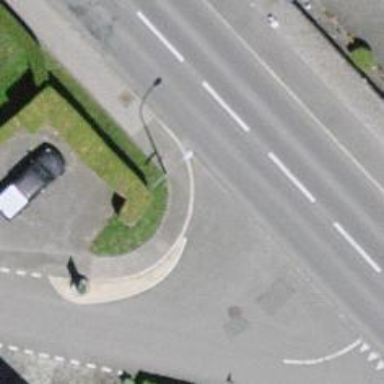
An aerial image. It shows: Sidewalk along the footway.